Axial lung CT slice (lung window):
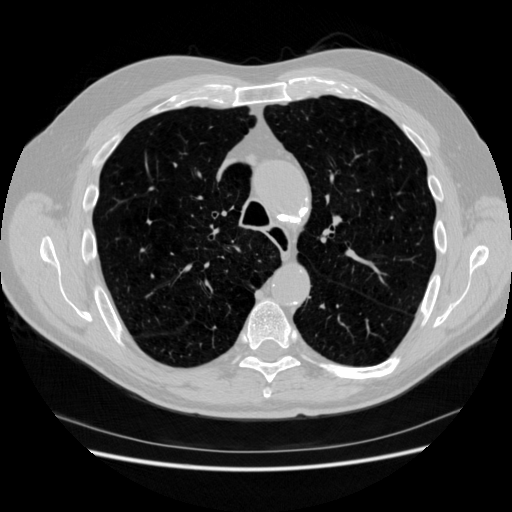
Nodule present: no